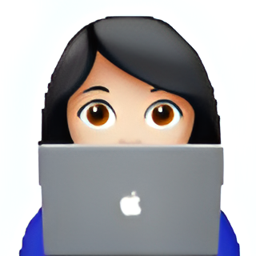
Name: female technologist type 1 2
Emoji: 👩🏻‍💻
Group: People & Body
Sub-group: person-role